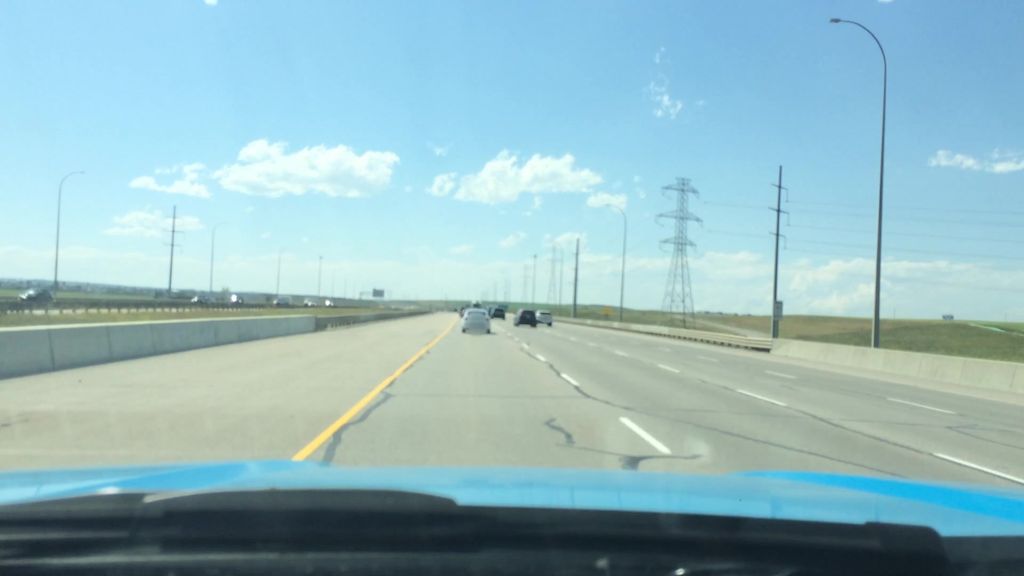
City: calgary